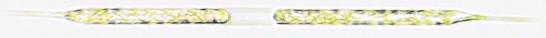
Label: Rhizosolenia